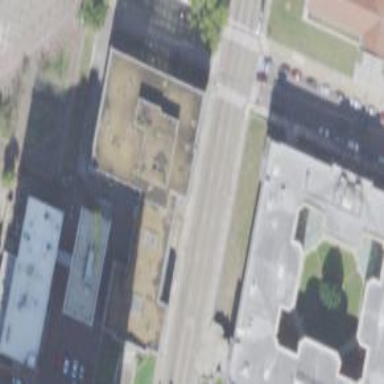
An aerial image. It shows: Police building.